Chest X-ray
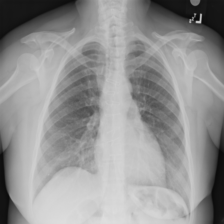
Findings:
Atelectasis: negative
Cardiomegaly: negative
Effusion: negative
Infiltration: negative
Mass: negative
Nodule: negative
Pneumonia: negative
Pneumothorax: negative
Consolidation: negative
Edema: negative
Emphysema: negative
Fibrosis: negative
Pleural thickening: negative
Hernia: negative